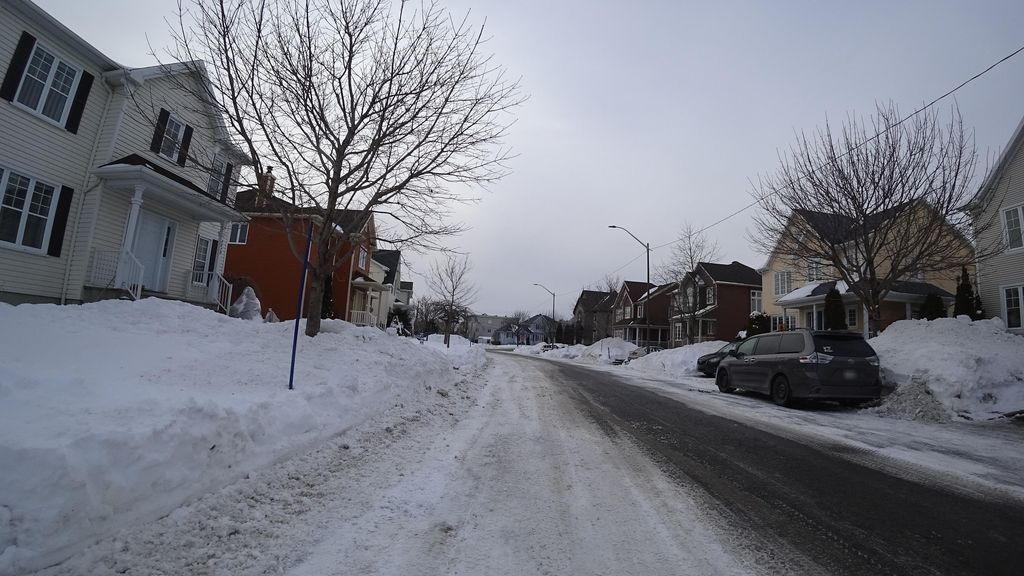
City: quebec_city